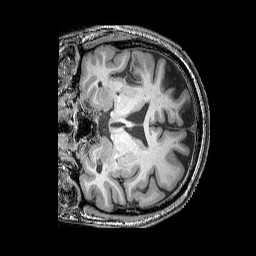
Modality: T1w
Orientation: coronal
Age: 58
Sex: male
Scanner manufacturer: siemens
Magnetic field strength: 3 T
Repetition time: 2.25 s
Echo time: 0.00411 s